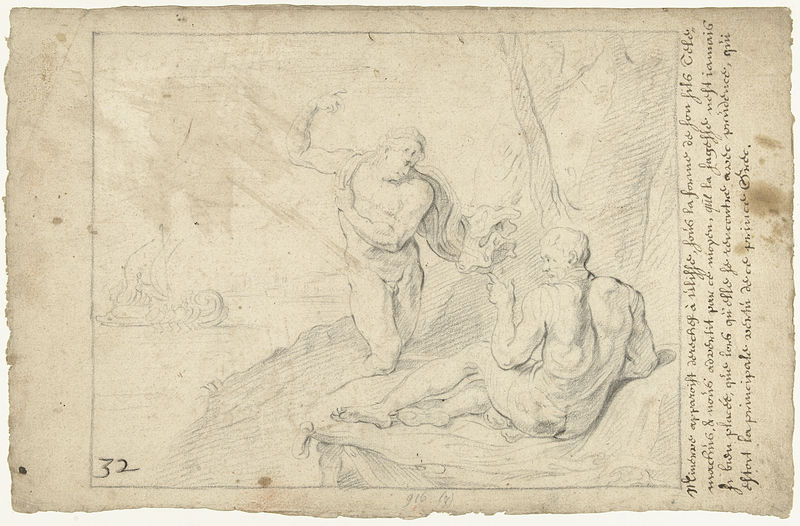
Titel: Minerva verschijnt aan Odysseus in de gedaante van diens zoon Telemachus
Künstler: Theodoor van Thulden
Standort: Amsterdam
Institution: Rijksmuseum
Schlagwörter: men, people, arm, black, figures, hair, meeting, robe, blanket, two, hand, cliff, fighting, greek, naked, nude, rock, rocks, sky, tree, boat, head, nature, ocean, sea, ship, water, feet, male, drawing, paper, fabric, scarf, illustration, sketch, myth, pair, writing, beach, sail, shipwreck, cape, renaissance, italian, walk, back, butt, pencil, legs, finger, hero, chest, cave, pointing, humans, branch, standing, adam, latin, penis, reclining, text, adults, point, fear, dick, lust, sex, buttock, genitals, accuse, laying, buttocks, sktch, drawn, explaining, 32, seduce, vikings, dong, argonaut, sup, adam god finger, dance for me!, check out these guns